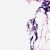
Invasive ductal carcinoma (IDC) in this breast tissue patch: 0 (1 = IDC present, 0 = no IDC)